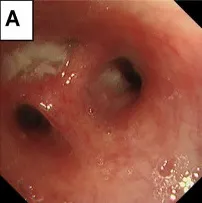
Immunostaining findings of the mucus plug on bronchoscopy. (A) An obstructive mucus plug is present in the bronchial lumen of B1+2c of the left upper lobe.
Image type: endoscopy (airway_endoscopy)